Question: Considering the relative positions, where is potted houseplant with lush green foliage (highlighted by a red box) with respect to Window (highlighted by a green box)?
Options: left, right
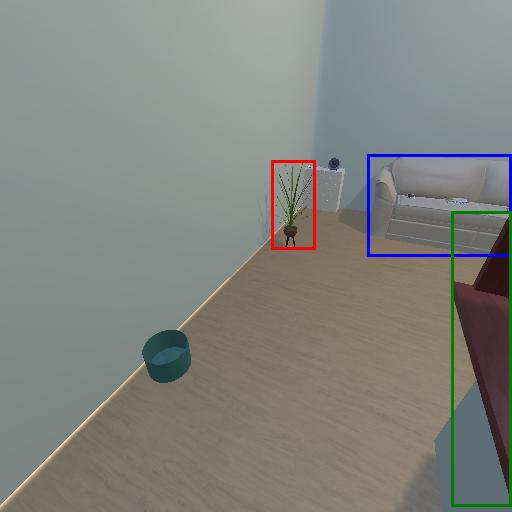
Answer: left